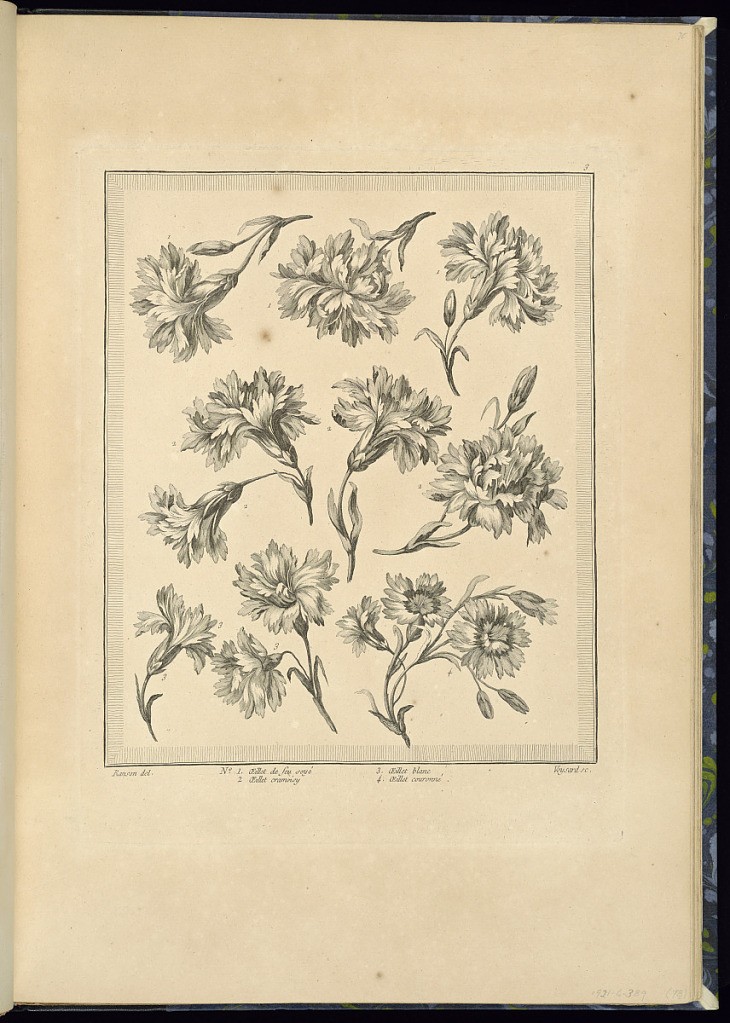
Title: Designs for Flowers: Carnations
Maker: Pierre Ranson, French, 1736–1786
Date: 1778
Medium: Etching on laid paper
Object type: Print
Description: Designs for flowers with their leaves, numbered with a legend below: four different types of carnations. The plate is numbered and signed.